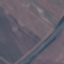
Label: Highway